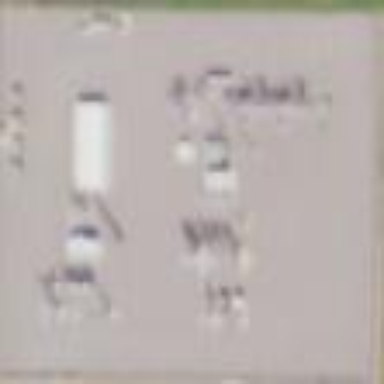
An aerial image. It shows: Distribution level power substation enclosed by fence.